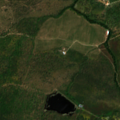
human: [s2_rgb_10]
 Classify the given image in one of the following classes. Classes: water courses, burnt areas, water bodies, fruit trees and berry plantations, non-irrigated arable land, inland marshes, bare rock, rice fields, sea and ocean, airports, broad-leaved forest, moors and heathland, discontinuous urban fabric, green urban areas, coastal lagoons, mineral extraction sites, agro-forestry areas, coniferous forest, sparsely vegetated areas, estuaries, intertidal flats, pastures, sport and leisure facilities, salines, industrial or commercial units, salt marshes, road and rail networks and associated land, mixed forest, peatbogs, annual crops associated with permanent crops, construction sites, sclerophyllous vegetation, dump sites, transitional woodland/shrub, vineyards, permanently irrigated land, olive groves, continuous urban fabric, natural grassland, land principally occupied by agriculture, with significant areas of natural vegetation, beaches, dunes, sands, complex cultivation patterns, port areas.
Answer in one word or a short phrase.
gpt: continuous urban fabric